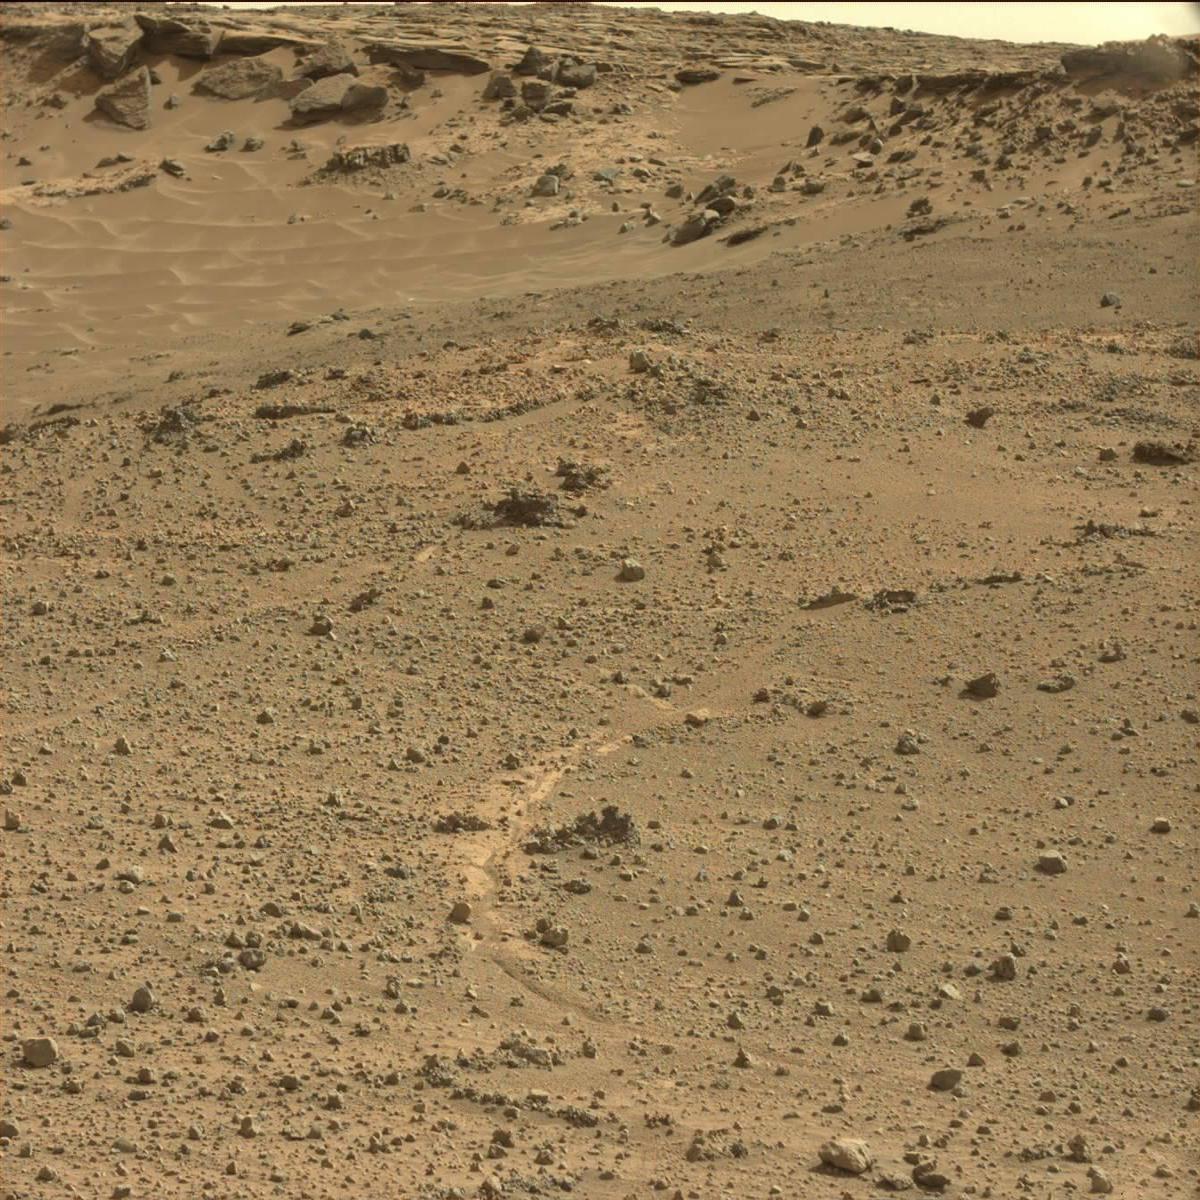
Terrain classes present: Bedrock, Rock, Sand / Soil, Sky